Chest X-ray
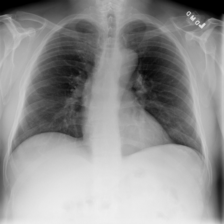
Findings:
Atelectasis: negative
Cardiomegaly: negative
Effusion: negative
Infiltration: negative
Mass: negative
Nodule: negative
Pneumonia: negative
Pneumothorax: negative
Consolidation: negative
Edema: negative
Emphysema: negative
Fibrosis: negative
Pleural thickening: negative
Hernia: negative